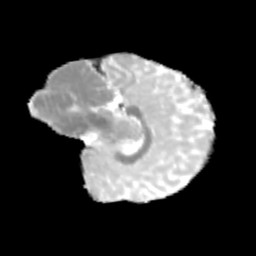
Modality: MD
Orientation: sagittal
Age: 10
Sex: female
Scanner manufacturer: siemens
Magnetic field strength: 3 T
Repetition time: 3.8 s
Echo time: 0.07 s